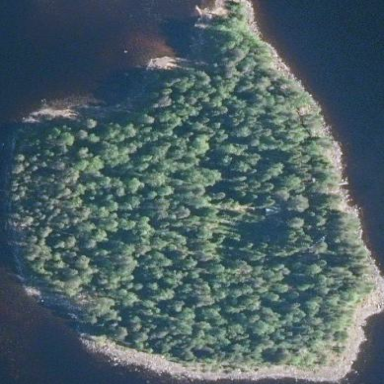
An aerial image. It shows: Image showing island.